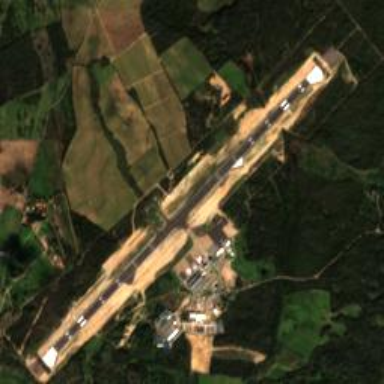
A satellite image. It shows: International aerodrome surrounded by fence.